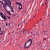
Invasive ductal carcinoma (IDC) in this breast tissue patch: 1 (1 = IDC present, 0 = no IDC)